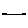
Label: line